Interaction volume radius: 10 \u00c5
Interaction volume height: 25 \u00c5
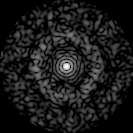
Disorder parameter: 0.869